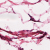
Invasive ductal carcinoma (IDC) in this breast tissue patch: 0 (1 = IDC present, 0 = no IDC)